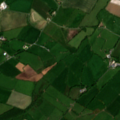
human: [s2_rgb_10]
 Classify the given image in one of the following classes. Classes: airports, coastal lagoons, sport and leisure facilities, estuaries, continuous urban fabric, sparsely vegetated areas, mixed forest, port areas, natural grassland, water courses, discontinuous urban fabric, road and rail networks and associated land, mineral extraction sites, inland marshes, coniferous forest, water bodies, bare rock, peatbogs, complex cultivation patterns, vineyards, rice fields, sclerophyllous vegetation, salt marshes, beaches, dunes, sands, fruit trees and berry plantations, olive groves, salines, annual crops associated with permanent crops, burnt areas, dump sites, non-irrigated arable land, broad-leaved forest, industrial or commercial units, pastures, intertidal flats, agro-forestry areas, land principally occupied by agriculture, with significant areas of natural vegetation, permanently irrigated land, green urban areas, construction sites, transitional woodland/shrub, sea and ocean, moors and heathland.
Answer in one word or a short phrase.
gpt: non-irrigated arable land, pastures, complex cultivation patterns